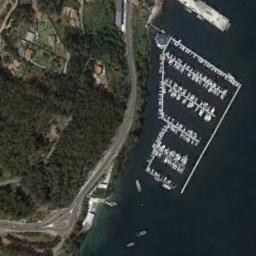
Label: harbor